Question: while sending a post request on postman after session id is generated, it goes to catch block, and it shows error
'''
Error: Missing required parameters: sessionId
at Object.getMissingParams (E:\Projects\ChatBot App
ode_modules\ibm-cloud-sdk-core\lib\helper.js:116:11)
at AssistantV2.message (E:\Projects\ChatBot App
ode_modules\ibm-watsonssistant2.js:217:50)
at E:\Projects\ChatBot App
outespi\watson.js:44:41
at Layer.handle [as handle_request] (E:\Projects\ChatBot App
ode_modules\express\lib
outer\layer.js:95:5)
at next (E:\Projects\ChatBot App
ode_modules\express\lib
outer
oute.js:137:13)
at Route.dispatch (E:\Projects\ChatBot App
ode_modules\express\lib
outer
oute.js:112:3)
at Layer.handle [as handle_request] (E:\Projects\ChatBot App
ode_modules\express\lib
outer\layer.js:95:5)
at E:\Projects\ChatBot App
ode_modules\express\lib
outer\index.js:281:22
at Function.process_params (E:\Projects\ChatBot App
ode_modules\express\lib
outer\index.js:335:12)
at next (E:\Projects\ChatBot App
ode_modules\express\lib
outer\index.js:275:10)
'''
the code is:
'''
router.post('/message', async (req, res) => {
payload = {
assistantId: process.env.WA_ASSISTANT_ID,
sessionId: req.headers.session_id,
input: {
message_type: "text",
text: req.body.input,
},
};
try {
const message = await assistant.message(payload);
res.json(message["result"]);
} catch (err) {
res.send("There was an error processing your request.");
console.log(err);
}
});
'''

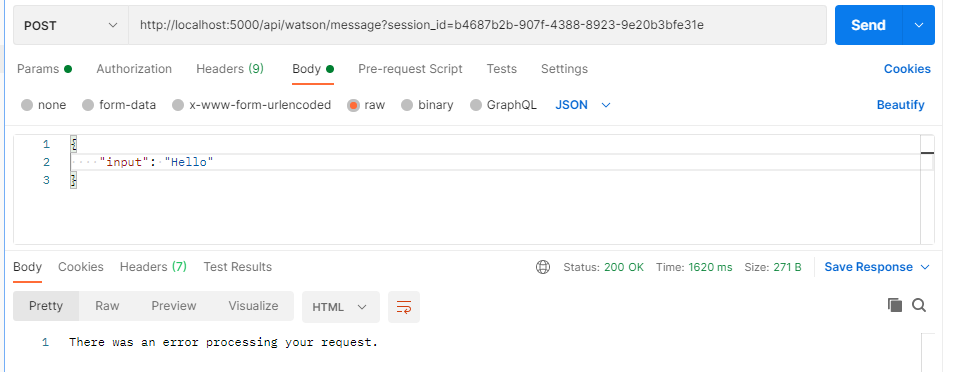
Answer: Your screenshot of Postman shows that you added session_id as URL parameters. That would be for a GET request. You need to transfer the assistantId and session_id as payload of the POST request, i.e., as data in the request body. Then it should work.
This is not related to IBM Watson Assistant, but how <URL> work.